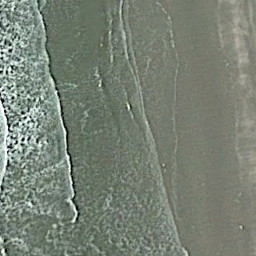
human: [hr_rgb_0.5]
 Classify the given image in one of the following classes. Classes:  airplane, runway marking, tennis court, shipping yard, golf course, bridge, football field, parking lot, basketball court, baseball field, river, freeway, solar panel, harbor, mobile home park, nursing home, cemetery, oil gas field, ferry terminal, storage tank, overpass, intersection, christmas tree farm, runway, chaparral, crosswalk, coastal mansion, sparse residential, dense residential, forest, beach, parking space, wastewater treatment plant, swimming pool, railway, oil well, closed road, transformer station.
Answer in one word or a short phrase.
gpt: beach